Field crop: tomato
Growth stage: 1
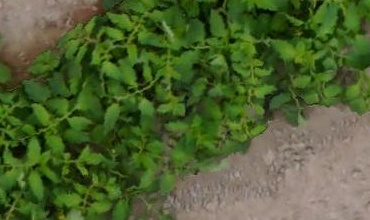
Species: tomato